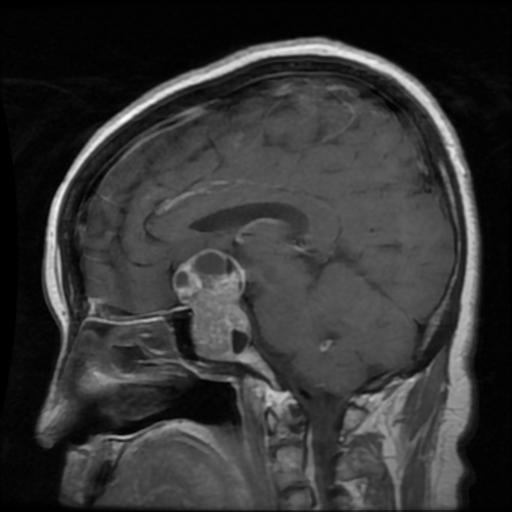
Label: pituitary